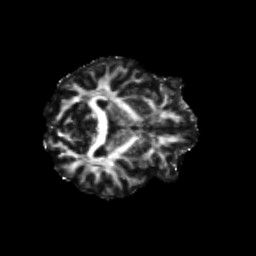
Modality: FA
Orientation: axial
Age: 51
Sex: female
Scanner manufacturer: siemens
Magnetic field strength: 3 T
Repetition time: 8.6 s
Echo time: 0.095 s